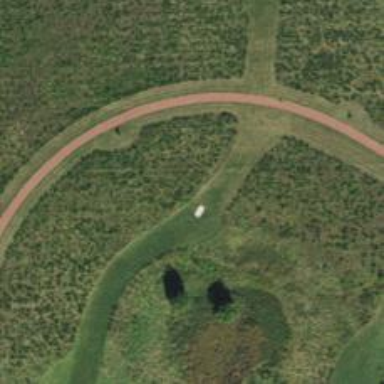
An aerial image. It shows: Disc golf tee.